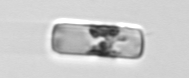
Label: Guinardia_delicatula